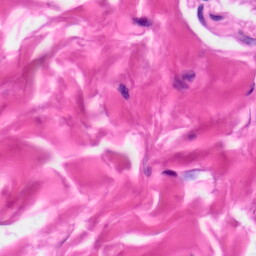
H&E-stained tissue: Skin